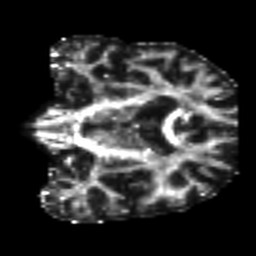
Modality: FA
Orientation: coronal
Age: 67
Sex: female
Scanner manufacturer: siemens
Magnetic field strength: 3 T
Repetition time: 7.3 s
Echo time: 0.087 s